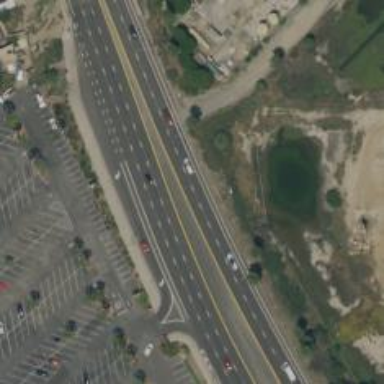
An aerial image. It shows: Asphalt road classified as trunk highway.